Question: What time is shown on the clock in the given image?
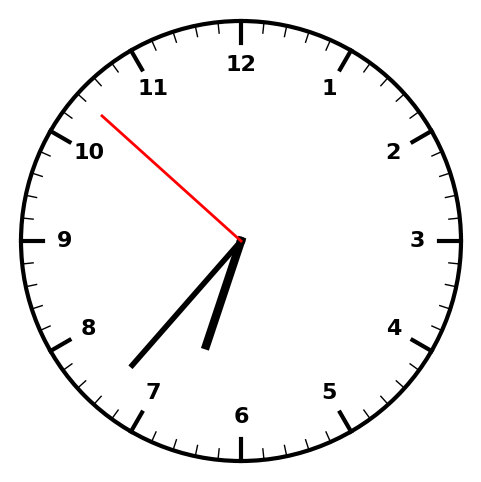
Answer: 06:36:52